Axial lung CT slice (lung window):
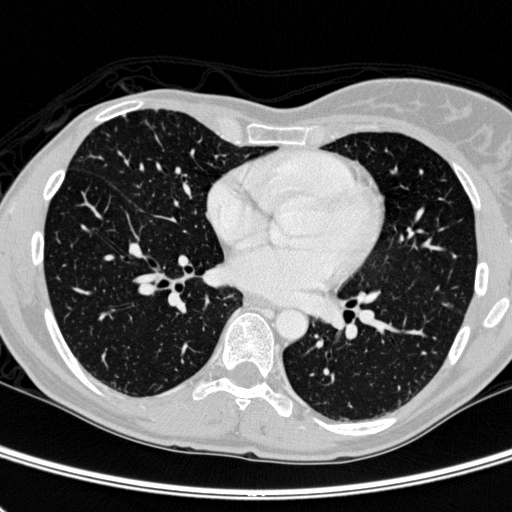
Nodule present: no